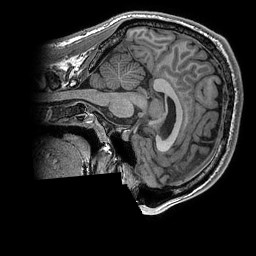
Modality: T1w
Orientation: sagittal
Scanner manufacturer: ge
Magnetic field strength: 3 T
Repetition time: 0.008156 s
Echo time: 0.00318 s